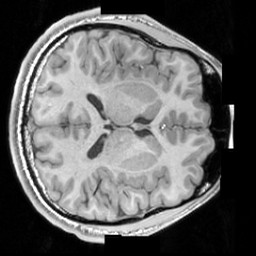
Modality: T1w
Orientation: axial
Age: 20
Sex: male
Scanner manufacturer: siemens
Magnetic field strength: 3 T
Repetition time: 1.63 s
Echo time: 0.00311 s